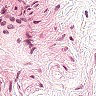
Metastatic tissue present: no